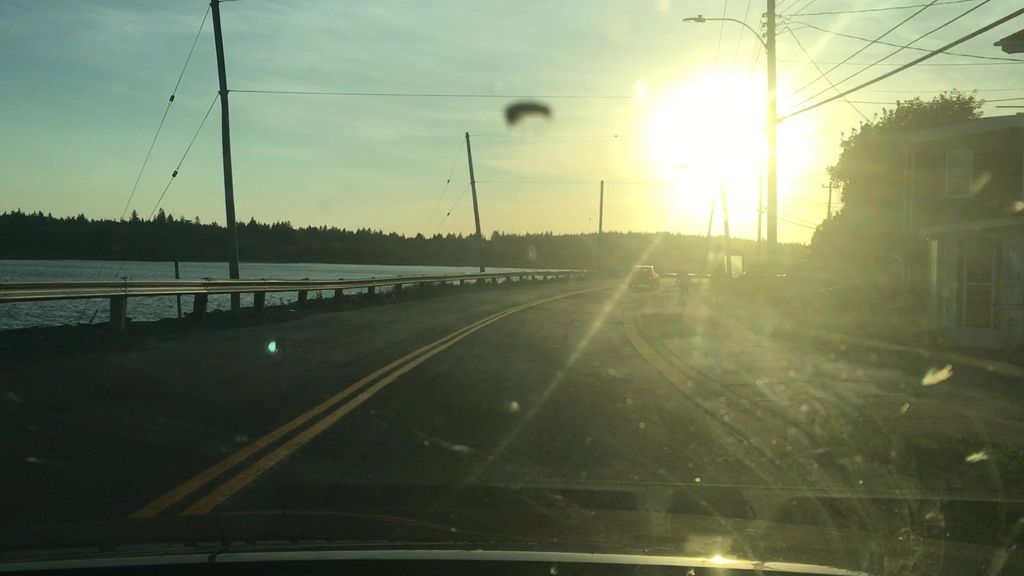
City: halifax